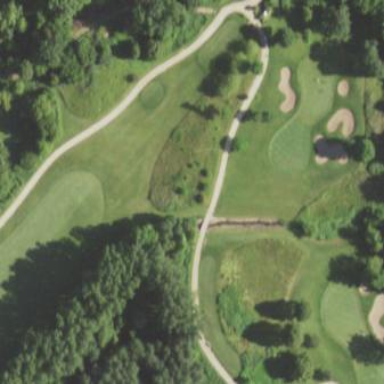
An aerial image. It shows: Rough area on grassy golf course.